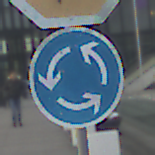
Verkehrszeichen: Kreisverkehr
Zusatzzeichen oben: Stop
Umgebung: Outdoor, Urban
Tageszeit: SunriseSunset
Wetter: PartlyCloudy
Licht: Natural
Jahreszeit: NotSpecified
Kontrast: LowContrast